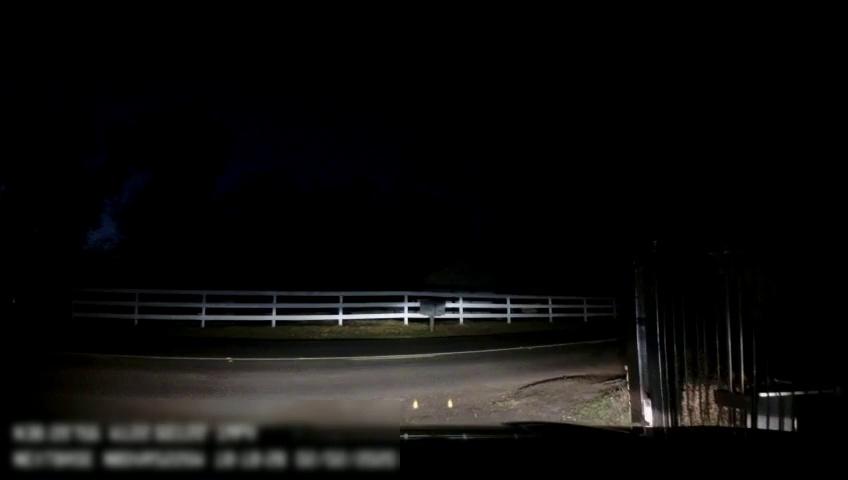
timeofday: Night
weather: Other
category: Drivable Space
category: Lanes | Current Lane